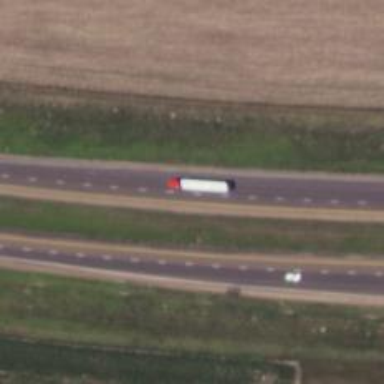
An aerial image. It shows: Dash road marking.